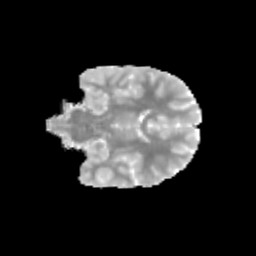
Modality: MD
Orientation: coronal
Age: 13
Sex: male
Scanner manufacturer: siemens
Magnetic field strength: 3 T
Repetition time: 3.8 s
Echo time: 0.07 s